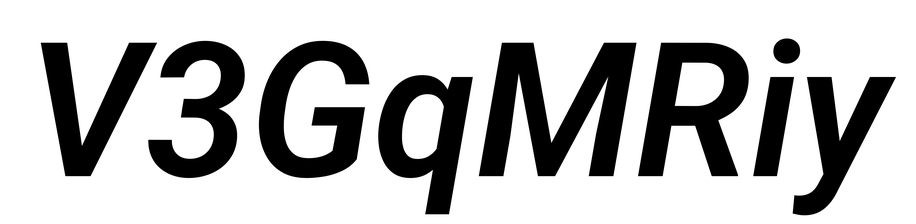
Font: Roboto-Italic_SemiBold_Italic